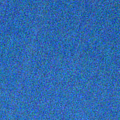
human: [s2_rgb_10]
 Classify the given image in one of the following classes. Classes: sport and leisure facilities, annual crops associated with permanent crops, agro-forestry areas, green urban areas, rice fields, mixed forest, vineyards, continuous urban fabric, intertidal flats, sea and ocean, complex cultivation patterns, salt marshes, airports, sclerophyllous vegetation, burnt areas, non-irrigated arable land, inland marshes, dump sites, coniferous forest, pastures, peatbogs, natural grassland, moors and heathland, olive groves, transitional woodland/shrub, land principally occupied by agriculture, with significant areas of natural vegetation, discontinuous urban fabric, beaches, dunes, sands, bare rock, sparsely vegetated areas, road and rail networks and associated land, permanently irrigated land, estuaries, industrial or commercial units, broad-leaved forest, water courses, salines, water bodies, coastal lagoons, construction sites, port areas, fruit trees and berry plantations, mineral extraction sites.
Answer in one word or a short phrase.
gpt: water bodies